Question: I tried to build Qt with Visual Studio 12.0 compliler (MS VS 2013) using <URL>
Currently i am on this step:
'''
> configure -developer-build -opensource -confirm-license -nomake examples -nomake tests -opengl desktop
'''
As far as I can see from console output, it tries to build a qmake.exe in qtbase directory.
Here is a pic from console:

Last error in Russian means that there is no qmake.exe in this directory.
So, how do i get it and what possible reasons for its absence?
I have installed Qt wth MinGW before and there is a qmake.exe there, but i am not sure if it can be used in this case.
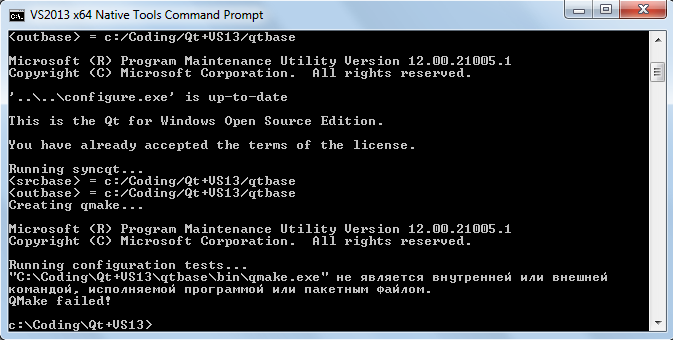
Answer: As i know after the build of qmake.exe it is copyed to the bin folder from qmake folder.
Can the Problem be the "+" in your Path? Try to search for the qmake.exe in Qt+Vs13 folder.